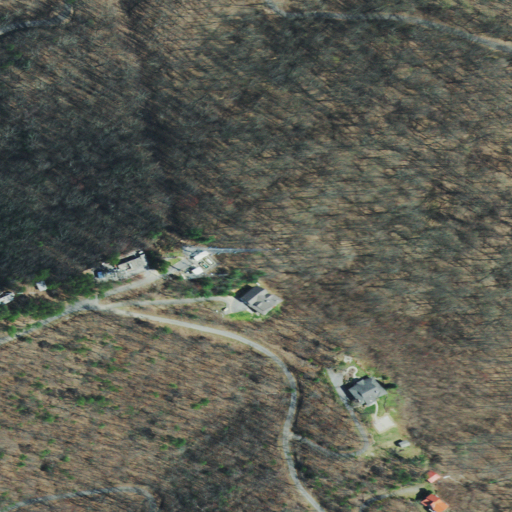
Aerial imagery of mountain in Tennessee named Green Top containing deciduous forest, open development, mixed forest, and low intensity development